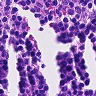
Metastatic tissue present: no